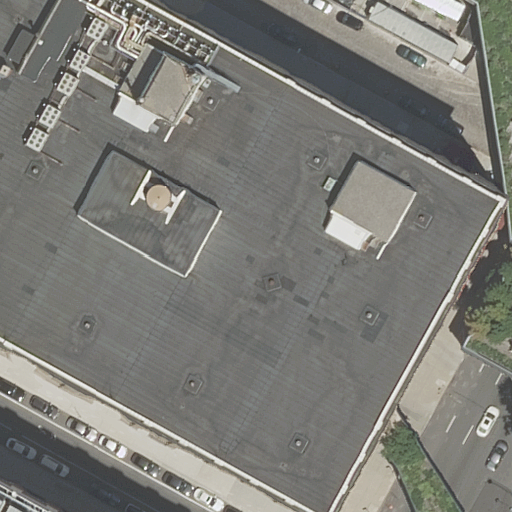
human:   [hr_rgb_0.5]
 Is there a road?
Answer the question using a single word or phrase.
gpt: yes

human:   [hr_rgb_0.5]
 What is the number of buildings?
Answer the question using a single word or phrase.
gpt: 3

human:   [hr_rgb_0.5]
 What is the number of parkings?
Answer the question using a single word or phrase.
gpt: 1

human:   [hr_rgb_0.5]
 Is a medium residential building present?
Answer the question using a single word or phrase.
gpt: yes

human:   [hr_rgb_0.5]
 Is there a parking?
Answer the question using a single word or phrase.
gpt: yes

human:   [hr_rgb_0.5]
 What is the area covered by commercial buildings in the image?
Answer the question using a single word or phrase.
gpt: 0m2

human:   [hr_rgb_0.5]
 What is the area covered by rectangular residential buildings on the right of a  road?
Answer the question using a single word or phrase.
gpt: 0m2

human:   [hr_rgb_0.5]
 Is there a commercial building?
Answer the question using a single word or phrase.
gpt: no

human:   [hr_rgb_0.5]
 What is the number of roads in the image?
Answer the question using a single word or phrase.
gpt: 3

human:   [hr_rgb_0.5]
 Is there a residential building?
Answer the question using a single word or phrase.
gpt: yes

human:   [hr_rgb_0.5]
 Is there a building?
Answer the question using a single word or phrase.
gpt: yes

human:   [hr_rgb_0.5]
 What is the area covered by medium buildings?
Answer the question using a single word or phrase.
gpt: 384m2

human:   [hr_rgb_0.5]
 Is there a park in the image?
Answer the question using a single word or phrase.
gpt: yes

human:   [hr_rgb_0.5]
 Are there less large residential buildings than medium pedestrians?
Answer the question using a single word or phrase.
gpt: no

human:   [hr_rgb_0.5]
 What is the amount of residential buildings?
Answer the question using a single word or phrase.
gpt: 3

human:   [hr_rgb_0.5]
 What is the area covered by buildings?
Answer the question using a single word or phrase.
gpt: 1725m2

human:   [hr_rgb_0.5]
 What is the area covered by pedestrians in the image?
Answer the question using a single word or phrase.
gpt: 2m2

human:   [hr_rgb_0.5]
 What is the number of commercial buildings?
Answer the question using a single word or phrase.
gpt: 0

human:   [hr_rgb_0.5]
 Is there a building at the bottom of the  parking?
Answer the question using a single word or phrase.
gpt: yes

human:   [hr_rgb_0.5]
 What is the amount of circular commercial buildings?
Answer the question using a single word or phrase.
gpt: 0

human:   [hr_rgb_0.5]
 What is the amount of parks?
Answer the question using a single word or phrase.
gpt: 1

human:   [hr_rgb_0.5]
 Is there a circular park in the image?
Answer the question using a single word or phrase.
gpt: no

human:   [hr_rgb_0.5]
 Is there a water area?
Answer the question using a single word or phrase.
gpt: no

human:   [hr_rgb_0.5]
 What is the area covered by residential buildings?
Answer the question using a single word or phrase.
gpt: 1725m2

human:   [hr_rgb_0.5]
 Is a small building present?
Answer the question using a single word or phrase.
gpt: no

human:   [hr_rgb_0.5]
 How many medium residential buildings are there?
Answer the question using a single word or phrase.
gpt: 1

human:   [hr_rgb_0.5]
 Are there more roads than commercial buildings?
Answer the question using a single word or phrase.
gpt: yes

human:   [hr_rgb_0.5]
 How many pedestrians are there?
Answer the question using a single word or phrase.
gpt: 1

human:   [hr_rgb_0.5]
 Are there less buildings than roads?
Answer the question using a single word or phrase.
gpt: no

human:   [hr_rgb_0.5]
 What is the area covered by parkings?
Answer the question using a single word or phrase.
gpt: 260m2

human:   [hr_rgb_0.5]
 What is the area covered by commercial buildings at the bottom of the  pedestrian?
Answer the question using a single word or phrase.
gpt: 0m2

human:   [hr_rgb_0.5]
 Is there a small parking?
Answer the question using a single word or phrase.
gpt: no

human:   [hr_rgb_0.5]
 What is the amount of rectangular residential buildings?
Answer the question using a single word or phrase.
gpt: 2

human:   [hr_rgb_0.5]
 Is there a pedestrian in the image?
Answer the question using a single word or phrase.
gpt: yes

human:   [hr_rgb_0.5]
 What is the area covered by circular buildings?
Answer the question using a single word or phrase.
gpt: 0m2

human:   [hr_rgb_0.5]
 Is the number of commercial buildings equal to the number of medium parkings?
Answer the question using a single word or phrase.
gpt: no

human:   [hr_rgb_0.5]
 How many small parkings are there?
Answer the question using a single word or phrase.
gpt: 0

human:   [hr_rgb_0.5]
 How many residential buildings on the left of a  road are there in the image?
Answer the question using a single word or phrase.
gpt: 2

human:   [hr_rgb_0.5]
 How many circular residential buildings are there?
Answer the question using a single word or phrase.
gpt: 0

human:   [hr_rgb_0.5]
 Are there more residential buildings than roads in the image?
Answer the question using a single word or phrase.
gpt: no

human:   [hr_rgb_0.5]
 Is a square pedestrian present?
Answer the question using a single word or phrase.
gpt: no

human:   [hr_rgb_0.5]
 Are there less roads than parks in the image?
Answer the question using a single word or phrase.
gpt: no

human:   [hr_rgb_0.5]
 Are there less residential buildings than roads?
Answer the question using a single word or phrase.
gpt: no

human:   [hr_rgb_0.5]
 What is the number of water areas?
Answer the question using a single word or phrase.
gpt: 0

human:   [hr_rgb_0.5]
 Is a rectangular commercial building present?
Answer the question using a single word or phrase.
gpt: no

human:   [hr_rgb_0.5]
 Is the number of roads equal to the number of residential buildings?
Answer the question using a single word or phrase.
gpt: yes

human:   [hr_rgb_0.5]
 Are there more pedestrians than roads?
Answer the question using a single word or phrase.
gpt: no

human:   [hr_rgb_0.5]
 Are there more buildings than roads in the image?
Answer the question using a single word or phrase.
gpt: no

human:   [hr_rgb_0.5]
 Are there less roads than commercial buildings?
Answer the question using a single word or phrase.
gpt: no

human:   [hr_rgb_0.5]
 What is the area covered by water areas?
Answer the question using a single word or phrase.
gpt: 0m2

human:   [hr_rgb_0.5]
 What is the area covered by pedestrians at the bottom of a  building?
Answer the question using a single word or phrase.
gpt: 2m2

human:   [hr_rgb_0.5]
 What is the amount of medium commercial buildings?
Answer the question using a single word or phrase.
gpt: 0

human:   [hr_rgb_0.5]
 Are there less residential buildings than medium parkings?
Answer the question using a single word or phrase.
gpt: no

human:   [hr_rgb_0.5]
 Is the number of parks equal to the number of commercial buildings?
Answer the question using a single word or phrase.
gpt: no

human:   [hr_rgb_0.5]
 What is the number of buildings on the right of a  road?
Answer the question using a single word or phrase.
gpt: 1

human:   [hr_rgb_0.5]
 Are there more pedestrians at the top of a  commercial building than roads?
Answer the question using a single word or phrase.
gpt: no

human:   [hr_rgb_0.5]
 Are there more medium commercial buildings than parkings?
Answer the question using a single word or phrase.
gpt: no

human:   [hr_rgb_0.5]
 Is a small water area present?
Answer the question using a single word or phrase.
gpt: no

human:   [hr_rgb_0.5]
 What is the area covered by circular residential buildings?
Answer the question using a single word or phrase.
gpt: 0m2

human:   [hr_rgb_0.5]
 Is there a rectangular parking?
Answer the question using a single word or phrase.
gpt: yes

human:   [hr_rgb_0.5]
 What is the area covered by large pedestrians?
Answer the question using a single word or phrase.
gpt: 0m2

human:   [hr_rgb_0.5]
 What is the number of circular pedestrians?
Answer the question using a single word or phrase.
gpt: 0

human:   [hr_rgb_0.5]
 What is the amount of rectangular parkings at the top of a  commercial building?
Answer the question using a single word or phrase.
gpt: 0

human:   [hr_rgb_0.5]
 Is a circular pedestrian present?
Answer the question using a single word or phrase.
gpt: no